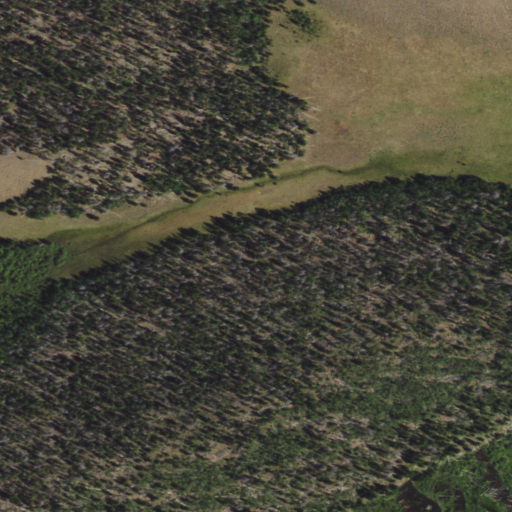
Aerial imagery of depression(s) in Wyoming named Saint Lawrence Basin containing evergreen forest, shrub, and deciduous forest